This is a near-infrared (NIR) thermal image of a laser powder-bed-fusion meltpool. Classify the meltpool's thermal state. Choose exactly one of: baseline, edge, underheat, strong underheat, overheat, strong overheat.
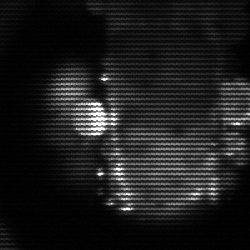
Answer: strong underheat